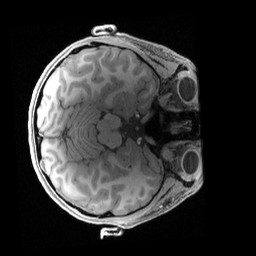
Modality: T1w
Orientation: axial
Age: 23
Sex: female
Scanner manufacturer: siemens
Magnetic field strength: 3 T
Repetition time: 2.4 s
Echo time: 0.00241 s